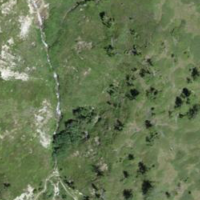
EUNIS habitat code: 26
Species observed at this site:
Saxifraga aizoides